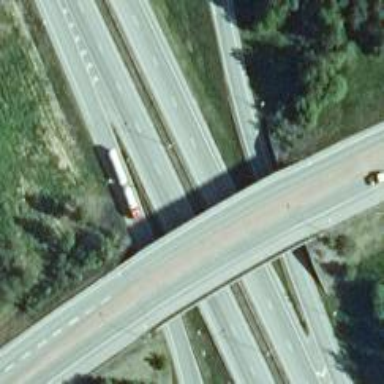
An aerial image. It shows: Secondary road with asphalt surface passing over bridge.